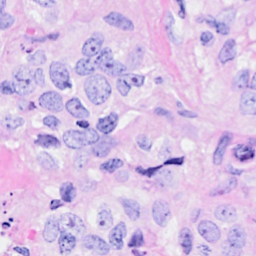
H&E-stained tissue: Breast